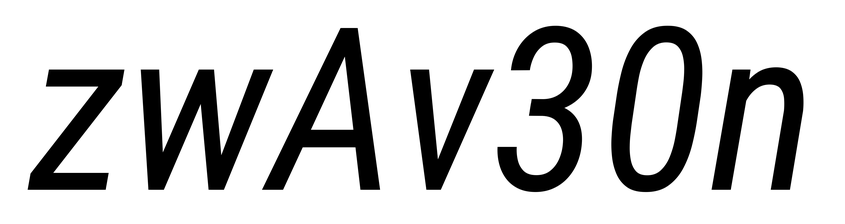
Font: Roboto-Italic_Condensed_Italic